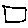
Label: square